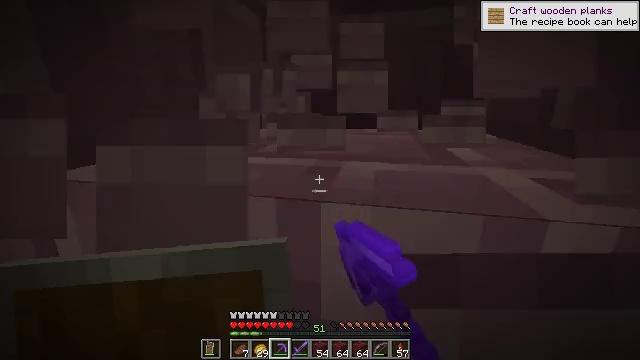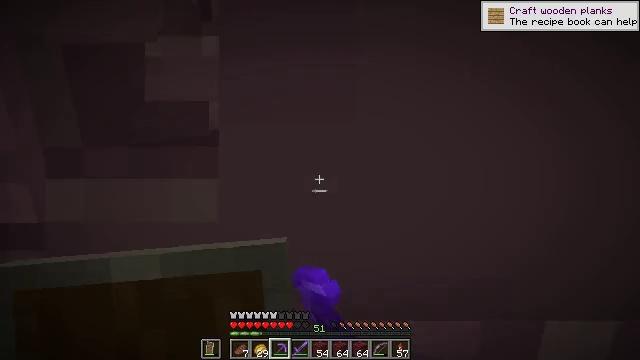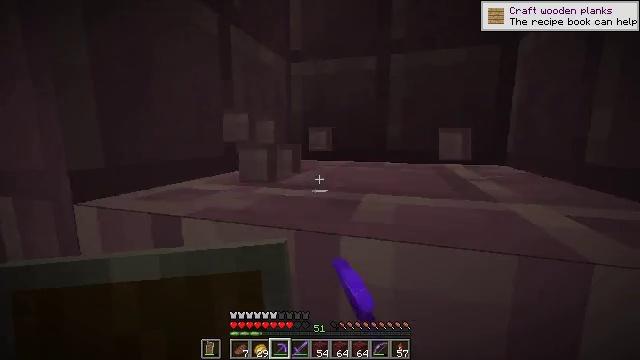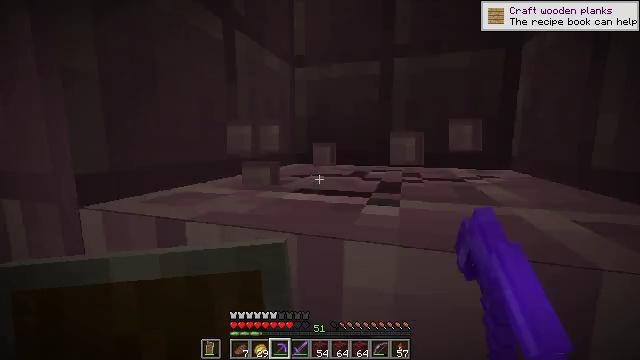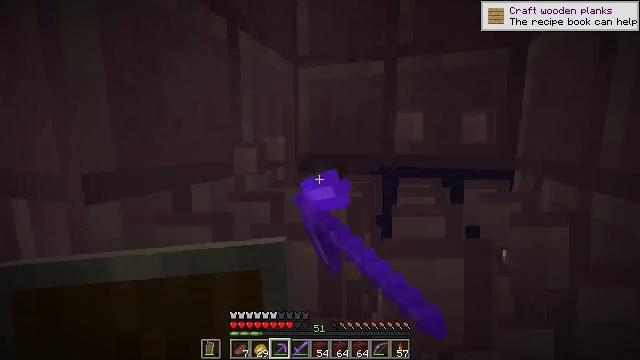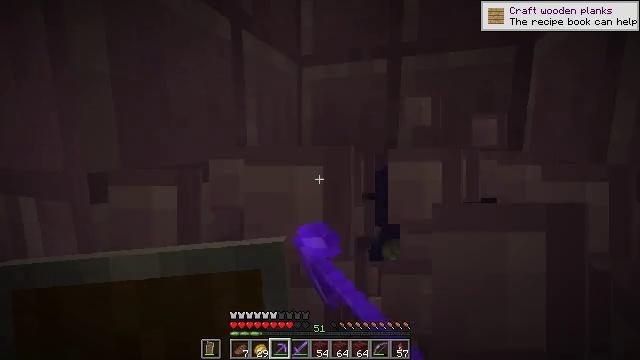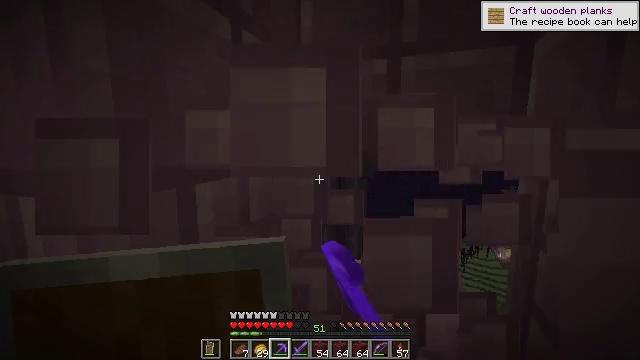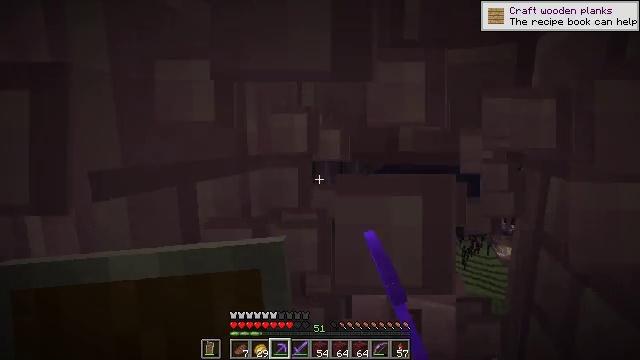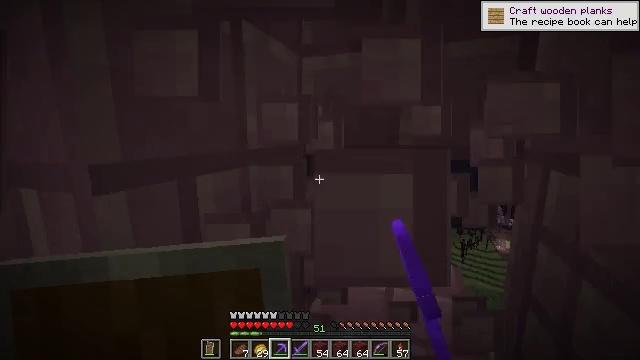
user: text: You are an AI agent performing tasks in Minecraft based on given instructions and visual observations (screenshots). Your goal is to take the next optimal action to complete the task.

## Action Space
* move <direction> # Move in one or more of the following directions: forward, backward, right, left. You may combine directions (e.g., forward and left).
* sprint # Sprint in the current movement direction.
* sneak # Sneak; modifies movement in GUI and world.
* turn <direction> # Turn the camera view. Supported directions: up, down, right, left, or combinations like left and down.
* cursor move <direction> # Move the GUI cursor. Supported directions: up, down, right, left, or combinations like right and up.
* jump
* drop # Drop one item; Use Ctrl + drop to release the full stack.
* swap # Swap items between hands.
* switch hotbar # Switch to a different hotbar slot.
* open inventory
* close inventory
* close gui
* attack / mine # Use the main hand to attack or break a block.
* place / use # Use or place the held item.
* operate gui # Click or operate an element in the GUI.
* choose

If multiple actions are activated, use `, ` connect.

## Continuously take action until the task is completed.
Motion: motion action
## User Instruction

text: Dig out the purpur pillar blocks.
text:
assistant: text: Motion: turn left and up, attack / mine
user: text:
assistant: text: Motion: turn left and up, attack / mine
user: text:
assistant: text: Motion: attack / mine
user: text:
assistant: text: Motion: attack / mine
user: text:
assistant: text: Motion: no_op
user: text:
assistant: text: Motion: no_op
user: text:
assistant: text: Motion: no_op
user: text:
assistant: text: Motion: turn down
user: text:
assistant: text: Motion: no_op